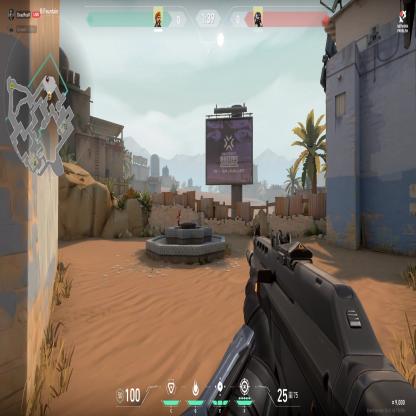
Label: enemy